Interaction volume radius: 5 \u00c5
Interaction volume height: 10 \u00c5
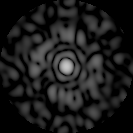
Disorder parameter: 0.8896